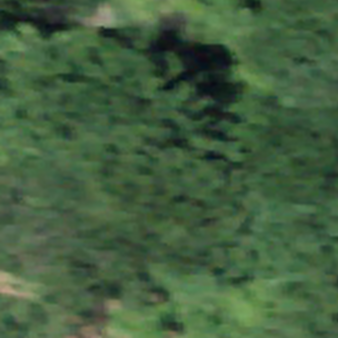
Label: other